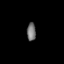
Tissue: prostate
Cell type: T cells
Senescence score: 0.1258
Nuclear area (px): 156
Mean DAPI intensity: 116.571